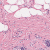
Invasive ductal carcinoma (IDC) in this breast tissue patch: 0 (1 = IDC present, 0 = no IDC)